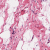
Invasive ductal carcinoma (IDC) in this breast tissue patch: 0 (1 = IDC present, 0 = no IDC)